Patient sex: F
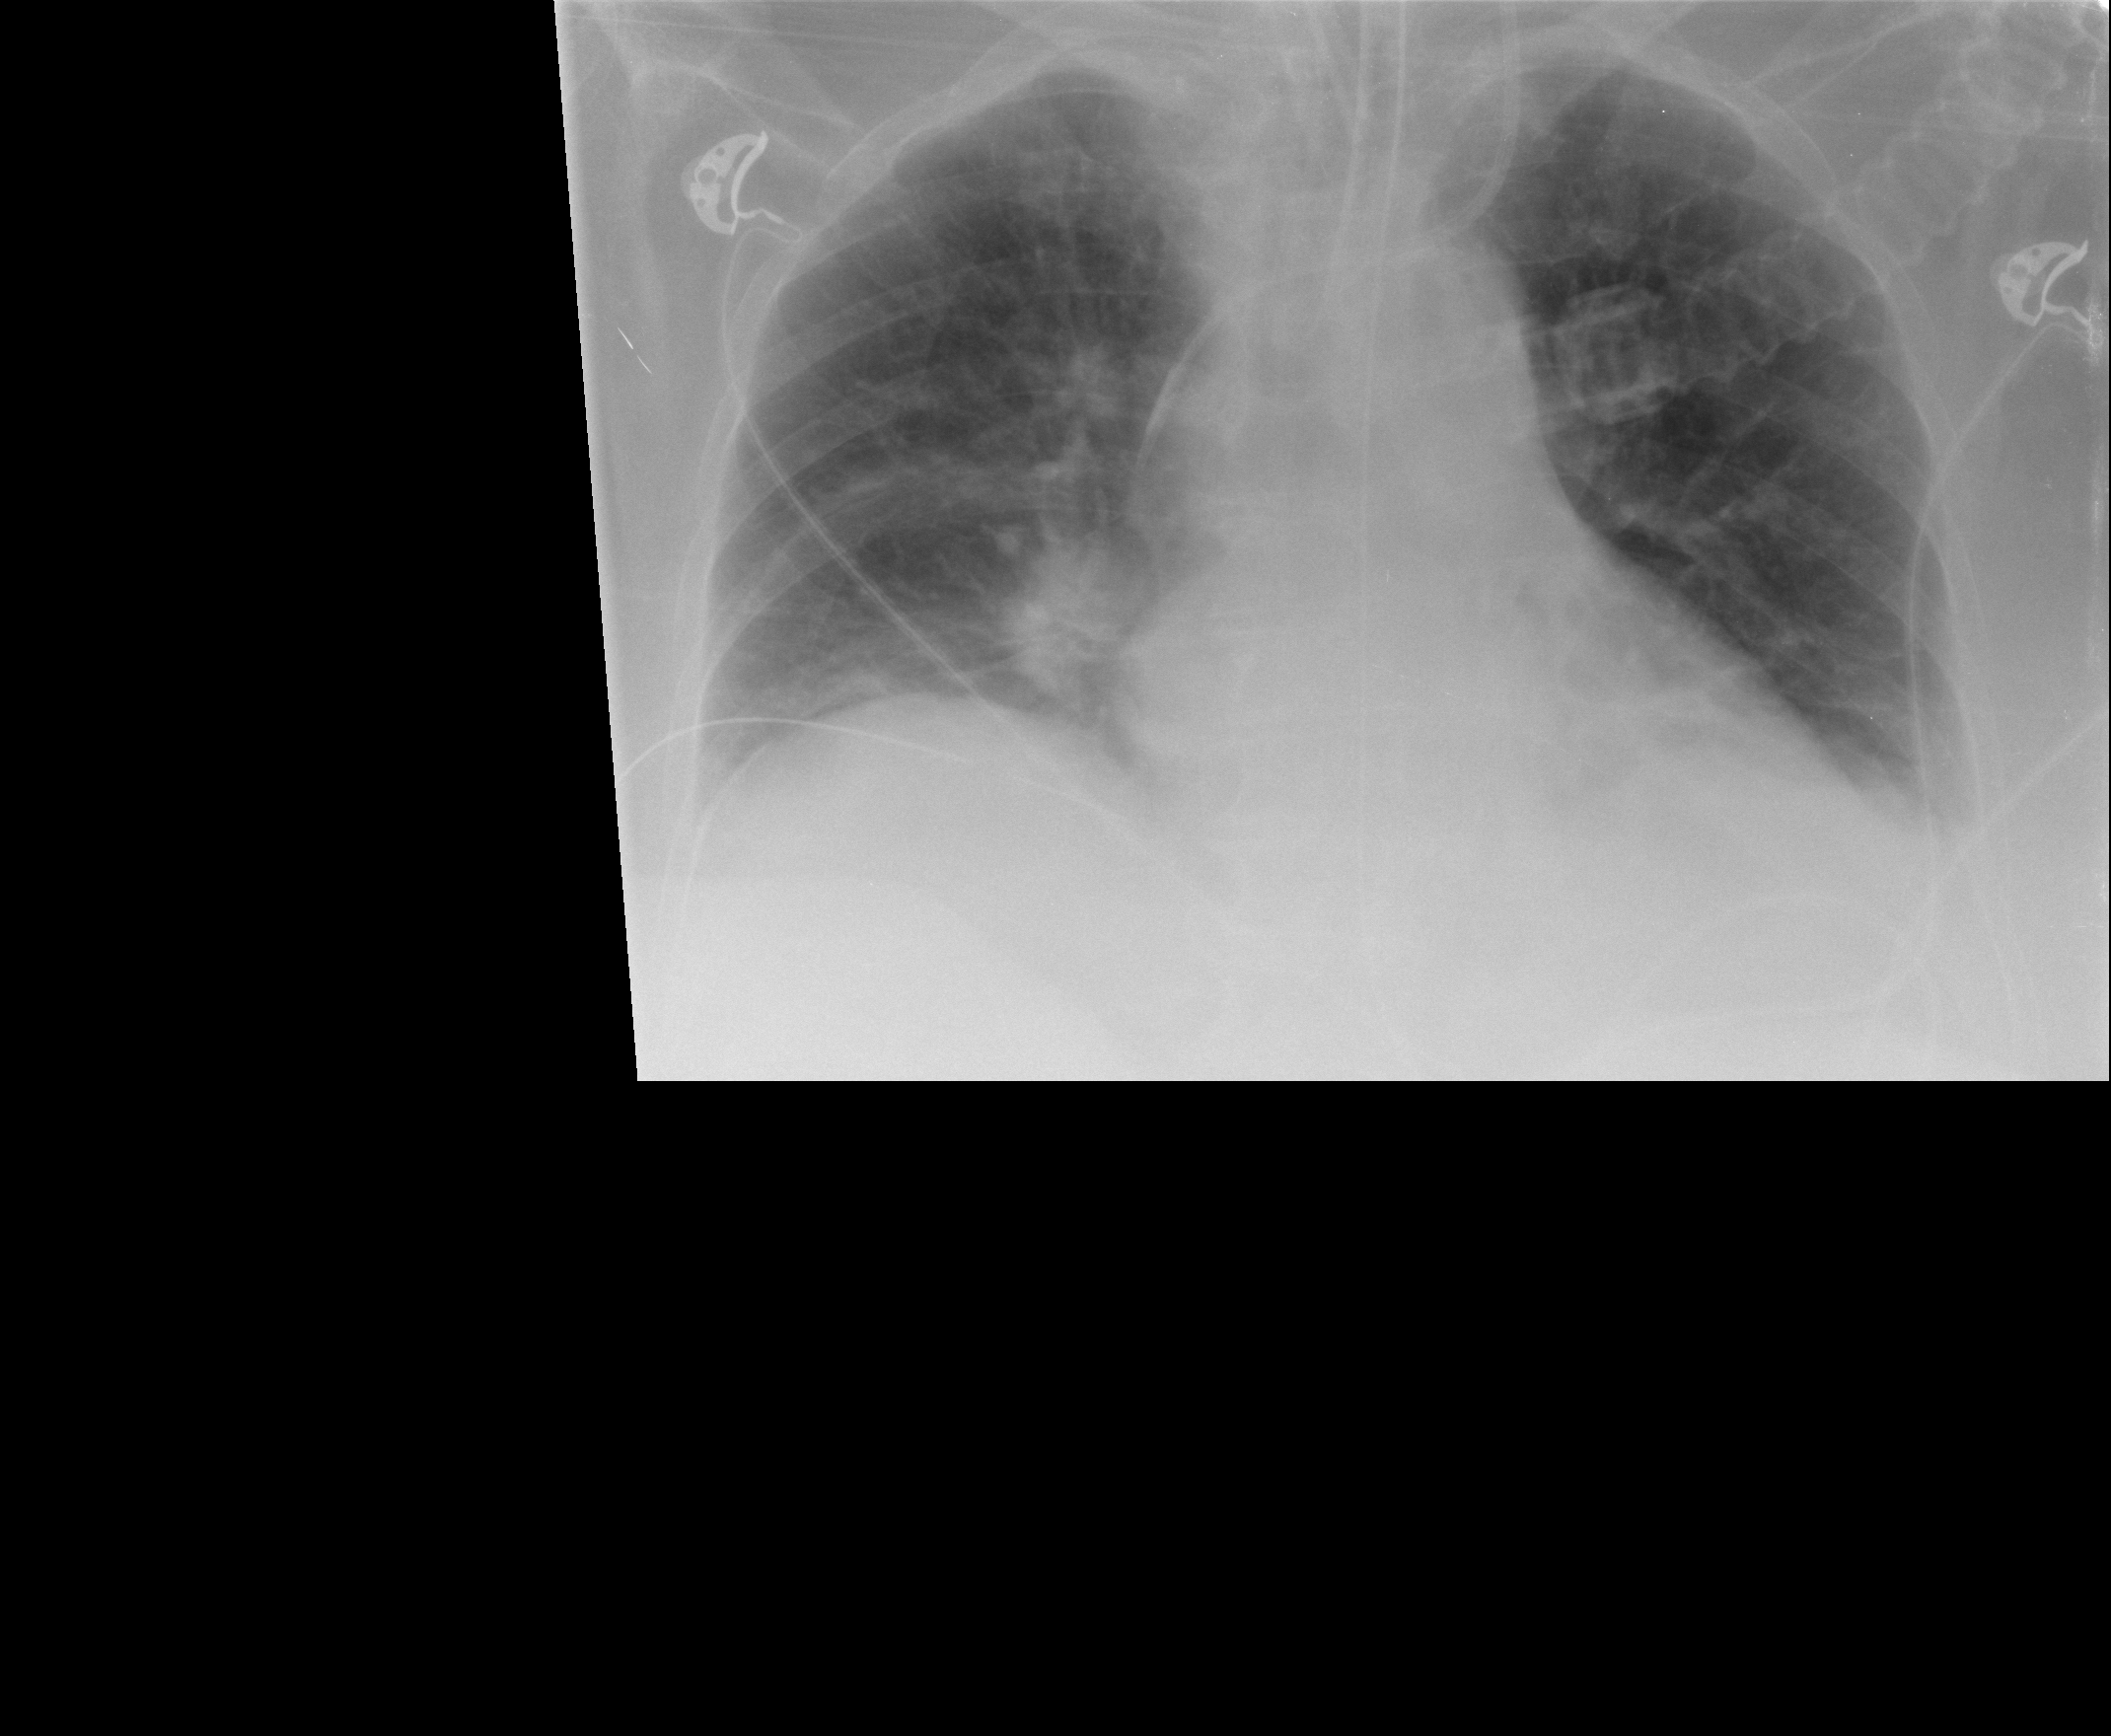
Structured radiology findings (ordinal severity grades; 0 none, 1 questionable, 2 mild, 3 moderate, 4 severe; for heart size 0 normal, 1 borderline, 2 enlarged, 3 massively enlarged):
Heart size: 1
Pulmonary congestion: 2
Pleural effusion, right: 1
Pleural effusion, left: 2
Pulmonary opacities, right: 2
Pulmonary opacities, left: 0
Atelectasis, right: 1
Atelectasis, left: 2